Field crop: maize
Growth stage: 2
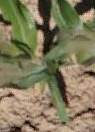
Species: maize